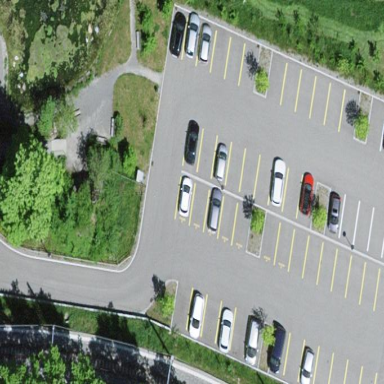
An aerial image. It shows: Parking area with asphalt surface.